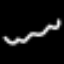
Label: squiggle